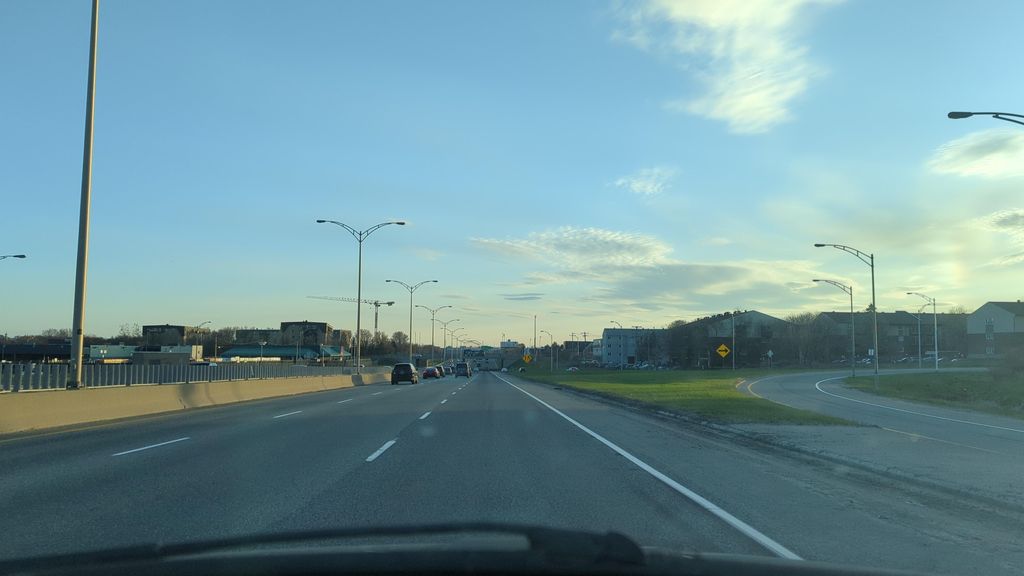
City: quebec_city